Question: Build using ng build it will generate following. And size of vendor.js is too high.

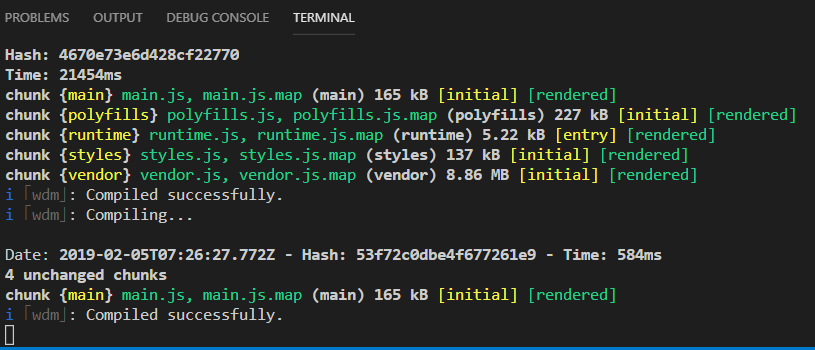
Answer: '''
ng build --prod --vendor-chunk=true
'''
use it to bundle vendor.bundle.js separately